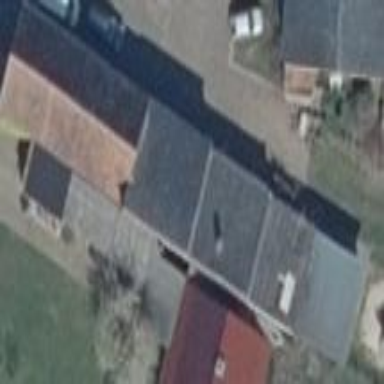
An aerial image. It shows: Stable building.